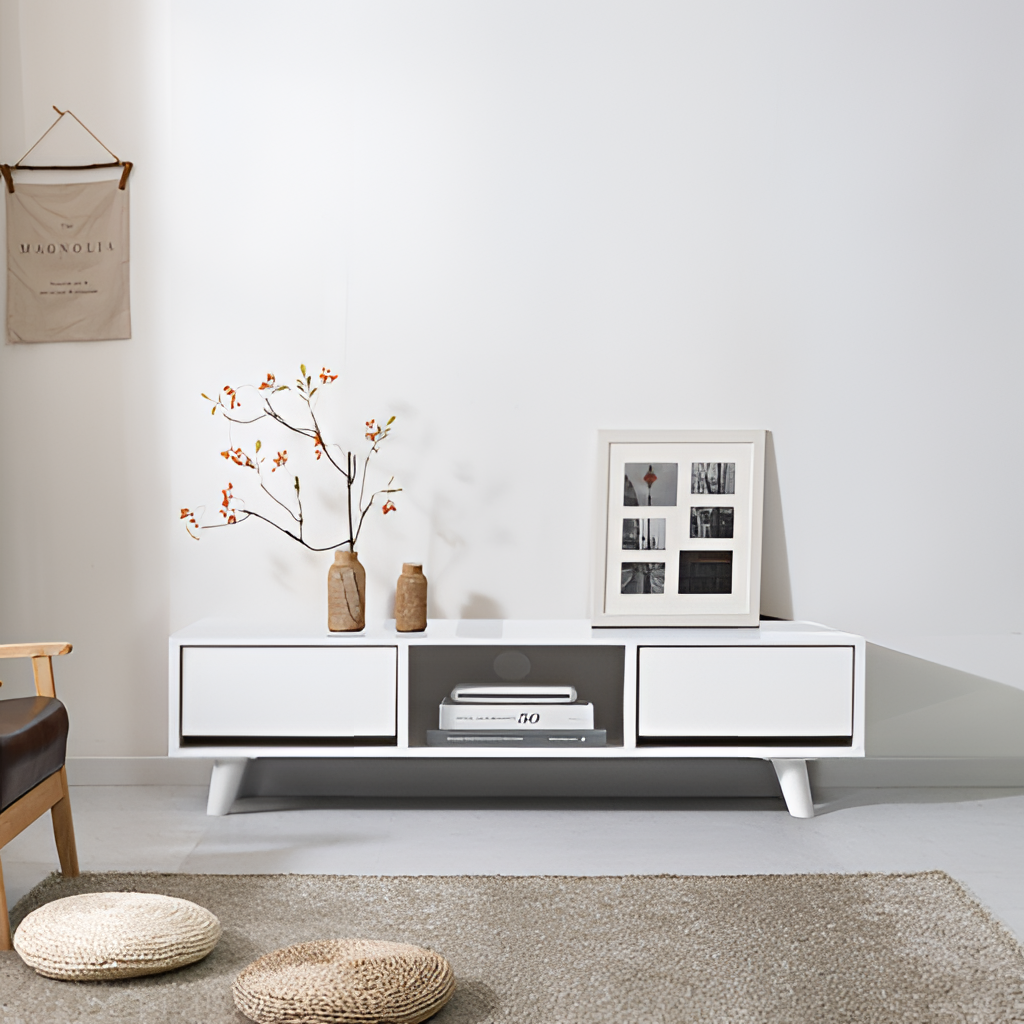
white wood media cabinet, living room, white paint wallpaper, with solid pattern, minimalist, tile flooring, with smooth pattern